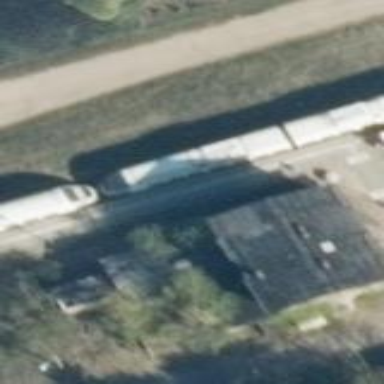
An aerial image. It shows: Train station building.